Question: I want to make a layout for a notification card, like this:

Which obeys the following layout rules:
- - -
I've been through flexbox, floats, absolute positioning hacks, and I can't think of a single way to achieve this. Help! If it makes it easier, I'd settle for requiring the image to be square.
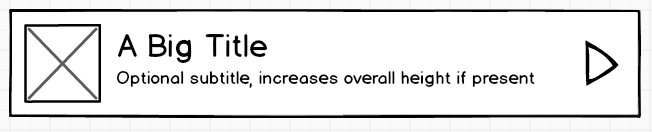
Answer: I managed to get round the scaled background image on my site by using the background-size:cover property combined with a centered, fixed background image on the containing element
The trick for you would be to set the image as a background of, for example, a div and automatically size that div for the space available
here is a jsfiddle: <URL>
Markup would be something like this:
'''
<div class="hero-unit table">
<div class="table-row">
<div class="width-one table-cell scaled-image"></div>
<div class="width-two table-cell text-area">
<h2>Text goes in here</h2>
<p>Text goes in here</p>
</div>
</div>
</div>
'''
Style would be something like this:
'''
.table{
position: relative;
display:table;
}
.table-row{
position: relative;
display:table-row;
}
.table-cell{
position: relative;
display:table-cell;
}
.hero-unit{
width:600px;
padding:20px;
background:yellow;
margin-bottom:20px;
}
.scaled-image {
background: url('http://i.stack.imgur.com/jGlzr.png') no-repeat center center;
-webkit-background-size: cover;
-moz-background-size: cover;
-o-background-size: cover;
background-size: cover;
border:1px solid green;
}
.text-area{
background:blue;
}
.width-one {
width:20%;
}
.width-two {
width:80%;
padding:0 20px;
}
'''